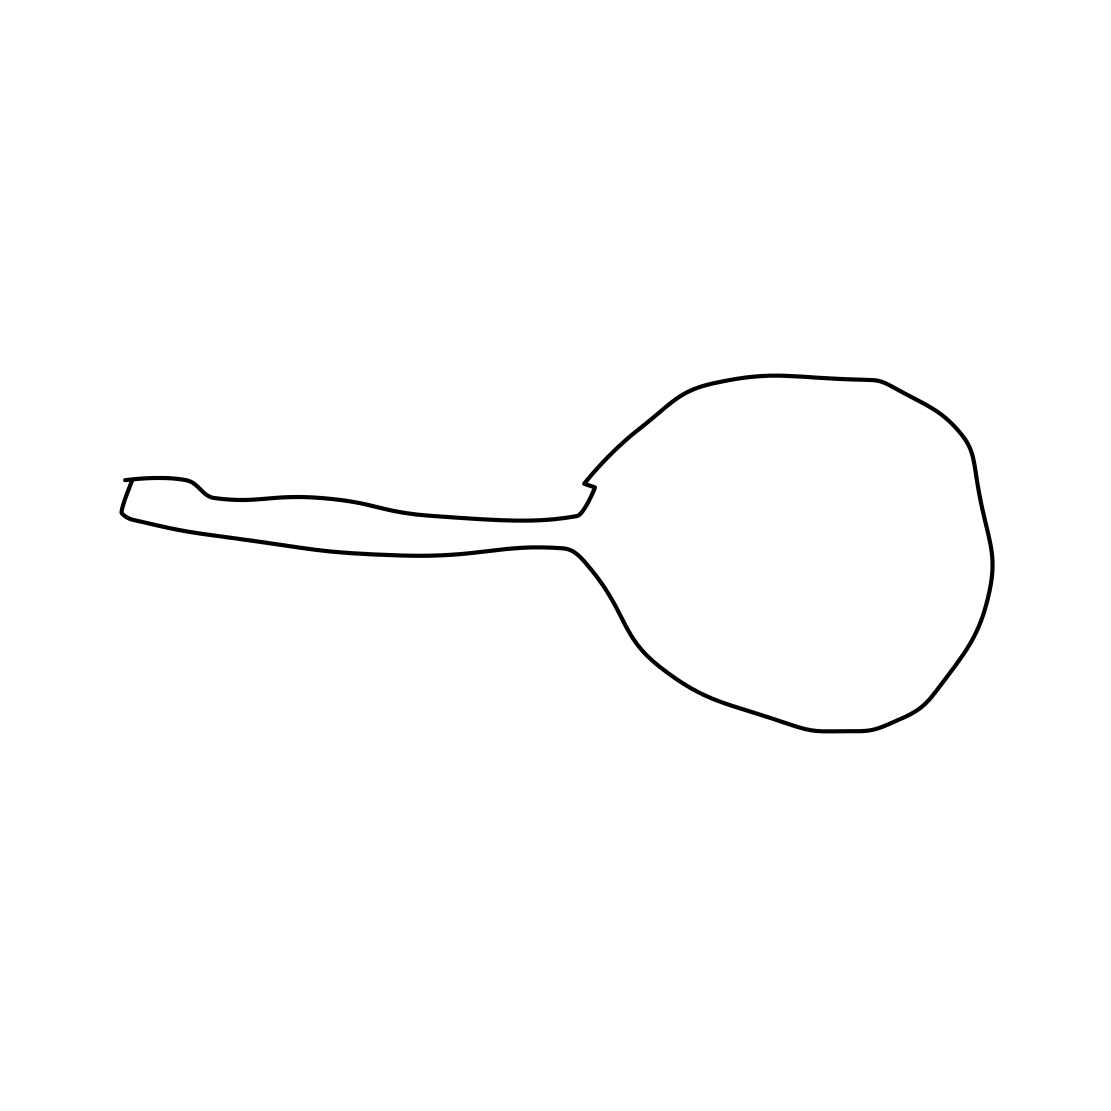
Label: tennis-racket